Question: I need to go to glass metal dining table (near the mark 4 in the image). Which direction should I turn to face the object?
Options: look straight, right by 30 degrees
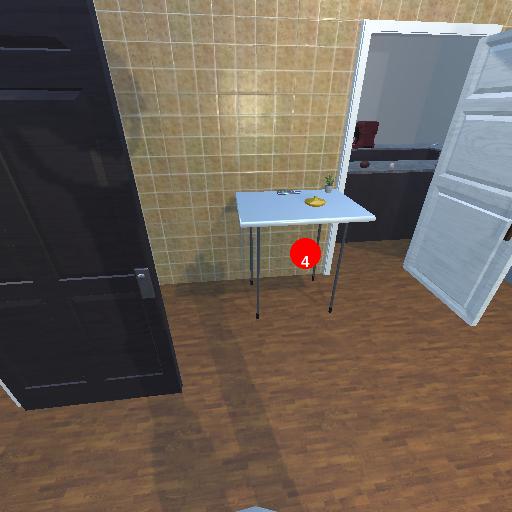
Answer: look straight